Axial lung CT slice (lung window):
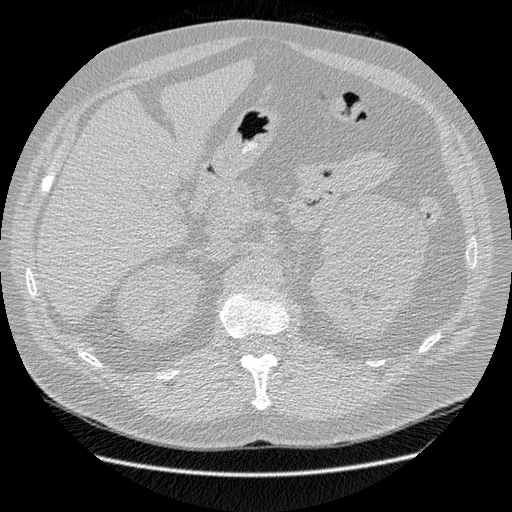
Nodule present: no